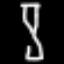
Label: hourglass